Question: This is my <URL> which generates following table
'''
SELECT user_messages.messageid,user_messages.message,
user_messages.sentby,user_messages.visibility,
(
SELECT GROUP_CONCAT( 'post_images'.'image_id' SEPARATOR ';')
FROM 'post_images'
JOIN user_messages
ON 'post_images'.'messageid' =user_messages.messageid
) AS 'Image_post_id',
(
SELECT GROUP_CONCAT( 'post_images'.'small_pic_path' SEPARATOR ';')
FROM 'post_images'
JOIN user_messages
ON 'post_images'.'messageid' =user_messages.messageid
) AS Small_pic_path,
(
SELECT count(*) FROM likes
WHERE element_id=user_messages.messageid
)AS Total_Likes
FROM user_messages
WHERE user_messages.userid='1';
'''

Here I want to include detail of which is id in smsusers table.
I want details fname,lname from smsusers table,and small_pic_path from profile_pic table.
How to fetch Details.
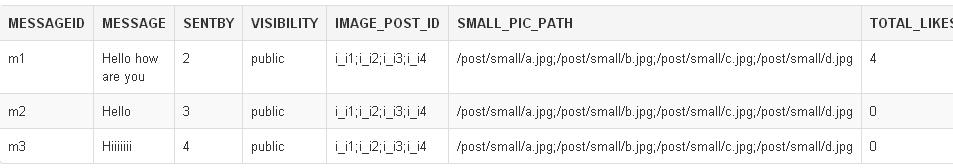
Answer: '''
SELECT user_messages.messageid,
user_messages.message,
user_messages.sentby,
user_messages.visibility,
(
SELECT GROUP_CONCAT( 'post_images'.'image_id' SEPARATOR ';')
FROM 'post_images'
JOIN user_messages
ON 'post_images'.'messageid' =user_messages.messageid
) AS 'Image_post_id',
(
SELECT GROUP_CONCAT( 'post_images'.'small_pic_path' SEPARATOR ';')
FROM 'post_images'
JOIN user_messages
ON 'post_images'.'messageid' =user_messages.messageid
) AS Small_pic_path,
(
SELECT count(*)
FROM likes
WHERE element_id=user_messages.messageid
) AS Total_Likes,
smsusers.* -- select the columns you want to show
FROM user_messages
INNER JOIN smsusers
ON user_messages.SENTBY = smsusers.id
WHERE user_messages.userid= '1';
'''
- <URL>
To further gain more knowledge about joins, kindly visit the link below:
- <URL>